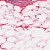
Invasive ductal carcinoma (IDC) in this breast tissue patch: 0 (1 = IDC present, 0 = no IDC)